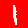
Digit: 1